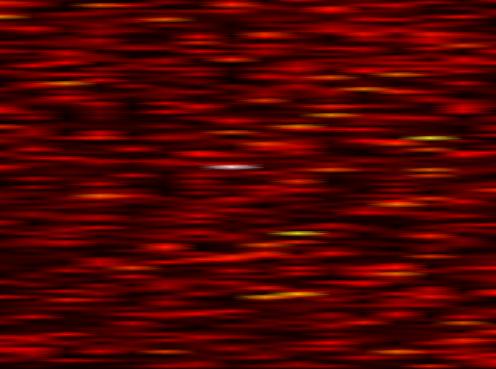
Label: UFMC